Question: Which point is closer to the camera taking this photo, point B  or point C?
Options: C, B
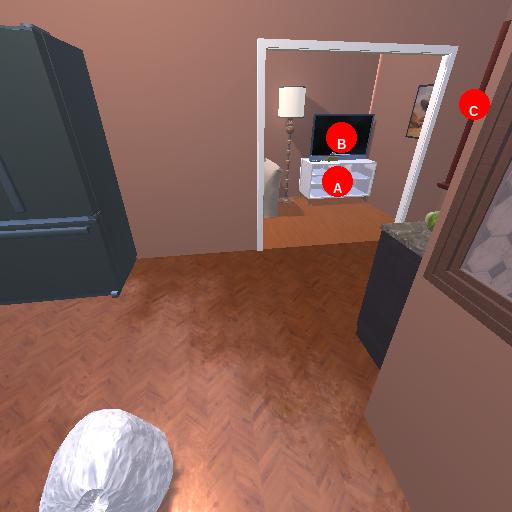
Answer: C